Interaction volume radius: 5 \u00c5
Interaction volume height: 40 \u00c5
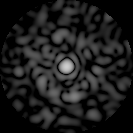
Disorder parameter: 0.8207